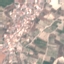
Land use / land cover class: PermanentCrop